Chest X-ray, PA view. Patient: 46 years old, sex F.
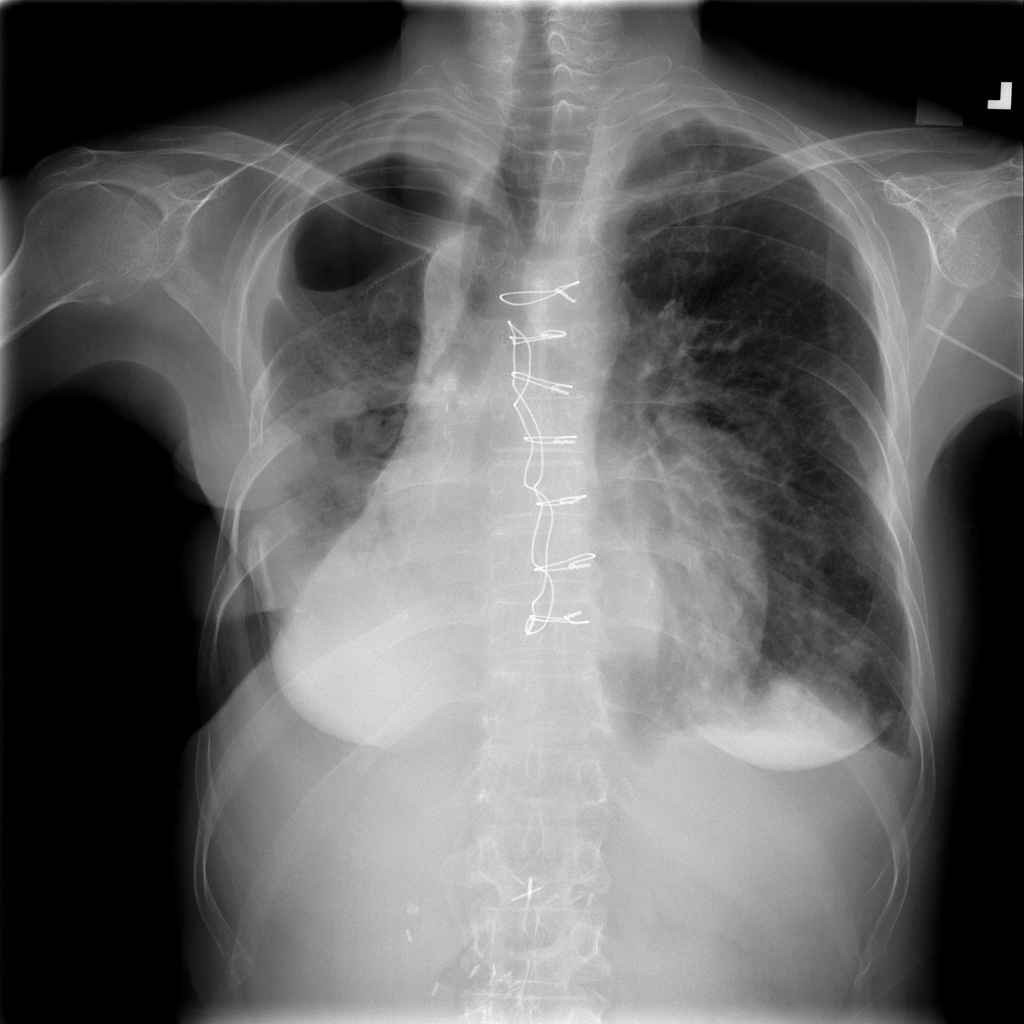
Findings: Pleural_Thickening